Field crop: maize
Growth stage: 2
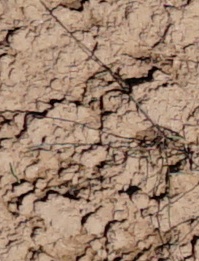
Species: lolium